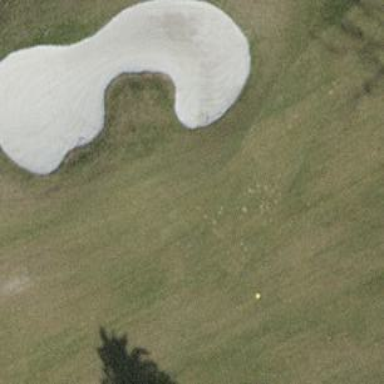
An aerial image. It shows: Golf bunker filled with natural sand.